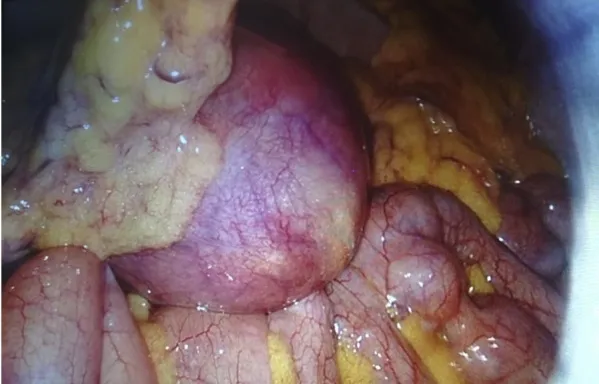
Laparoscopic approach showed an enlarged congestive saccular dilatation with severe adhesions to surrounding tissues.
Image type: medical_photograph (other_medical_photograph)